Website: walmart
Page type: payment
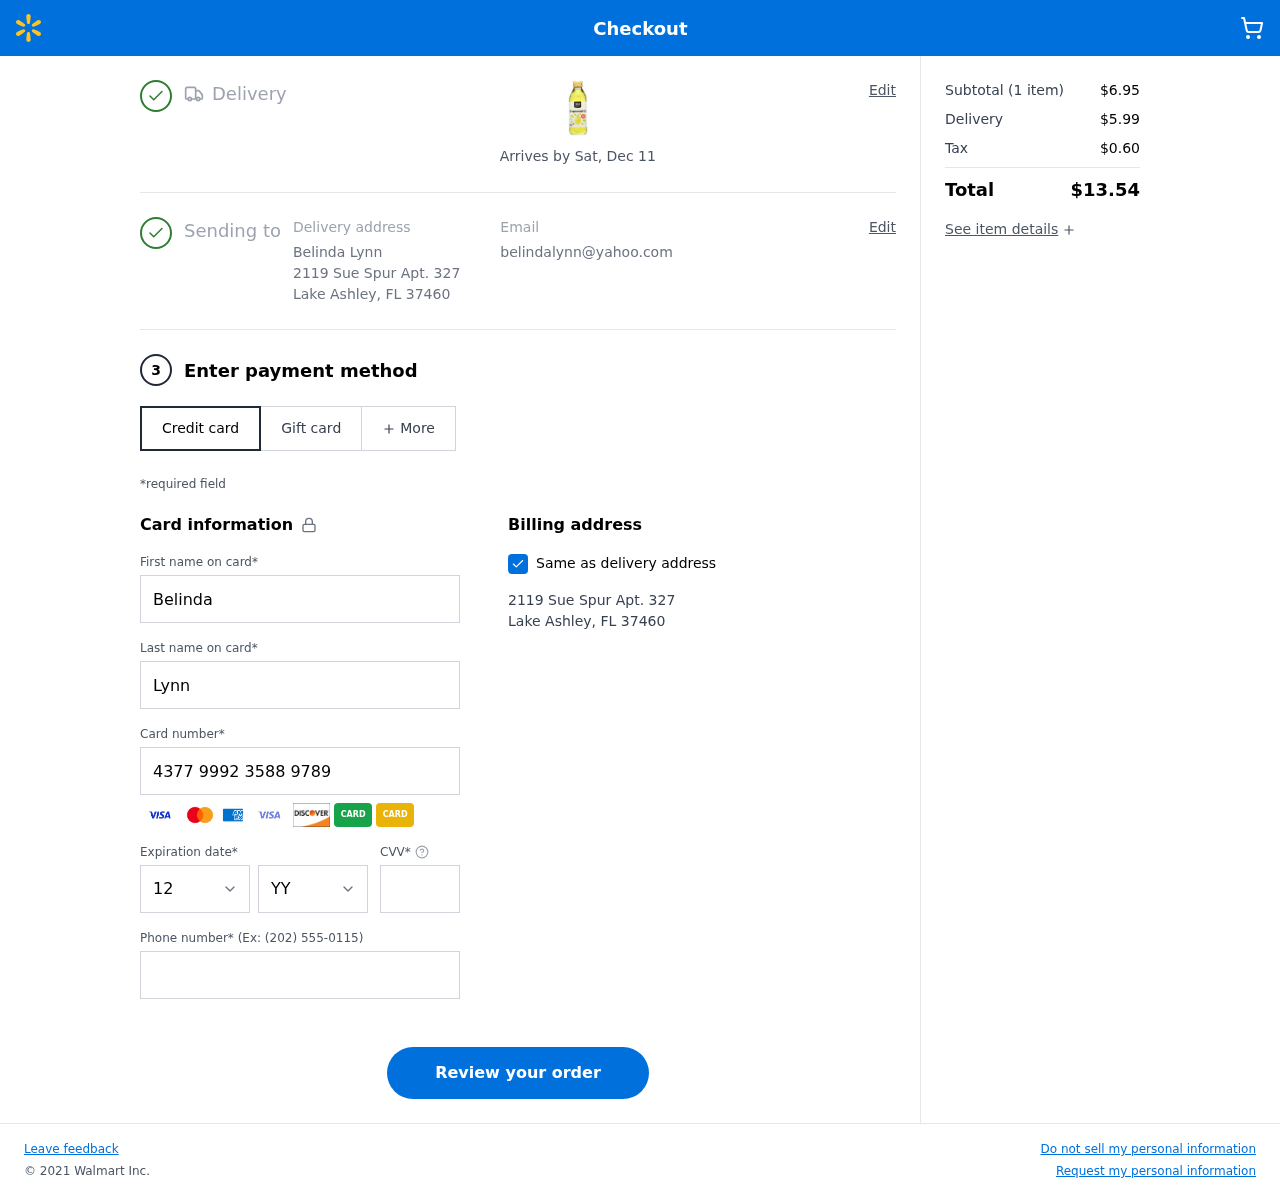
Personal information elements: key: PII_CARD_CVV
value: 858
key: PII_CARD_EXPIRY_MONTH
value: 12
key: PII_CARD_EXPIRY_YEAR
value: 27
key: PII_CARD_NUMBER
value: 4377 9992 3588 9789
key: PII_CITY
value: Lake Ashley
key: PII_EMAIL
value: belindalynn@yahoo.com
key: PII_FIRSTNAME
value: Belinda
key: PII_FULLNAME
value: Belinda Lynn
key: PII_LASTNAME
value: Lynn
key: PII_PHONE
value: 3664560138
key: PII_POSTCODE
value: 37460
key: PII_STATE_ABBR
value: FL
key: PII_STREET
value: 2119 Sue Spur Apt. 327
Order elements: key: ORDER_DELIVERY_DATE
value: Arrives by Sat, Dec 11
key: ORDER_NUM_ITEMS
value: (1 item)
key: ORDER_SUBTOTAL
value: $6.95
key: ORDER_SHIPPING_COST
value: $5.99
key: ORDER_TAX
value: $0.60
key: ORDER_TOTAL
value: $13.54